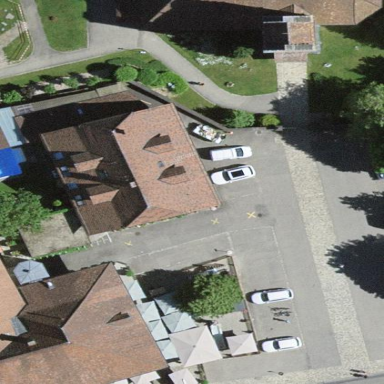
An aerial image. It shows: Parking area.